Field crop: maize
Growth stage: 1
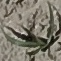
Species: sorghum